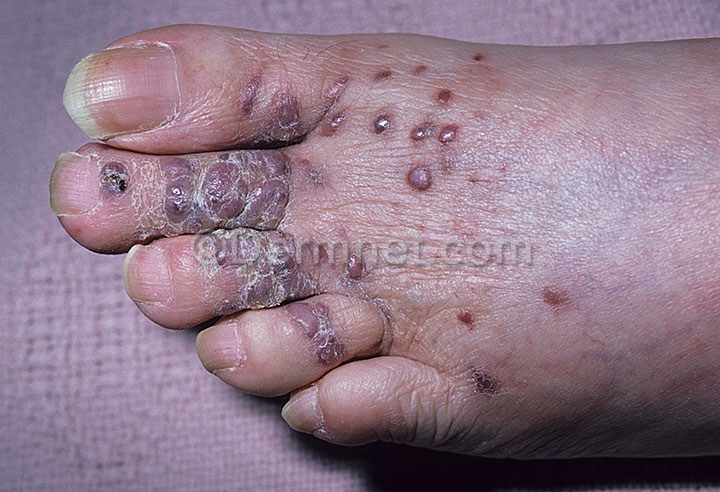
Disease: Vascular Tumors